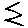
Label: zigzag